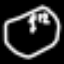
Label: clock